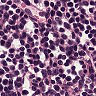
Metastatic tissue present: no